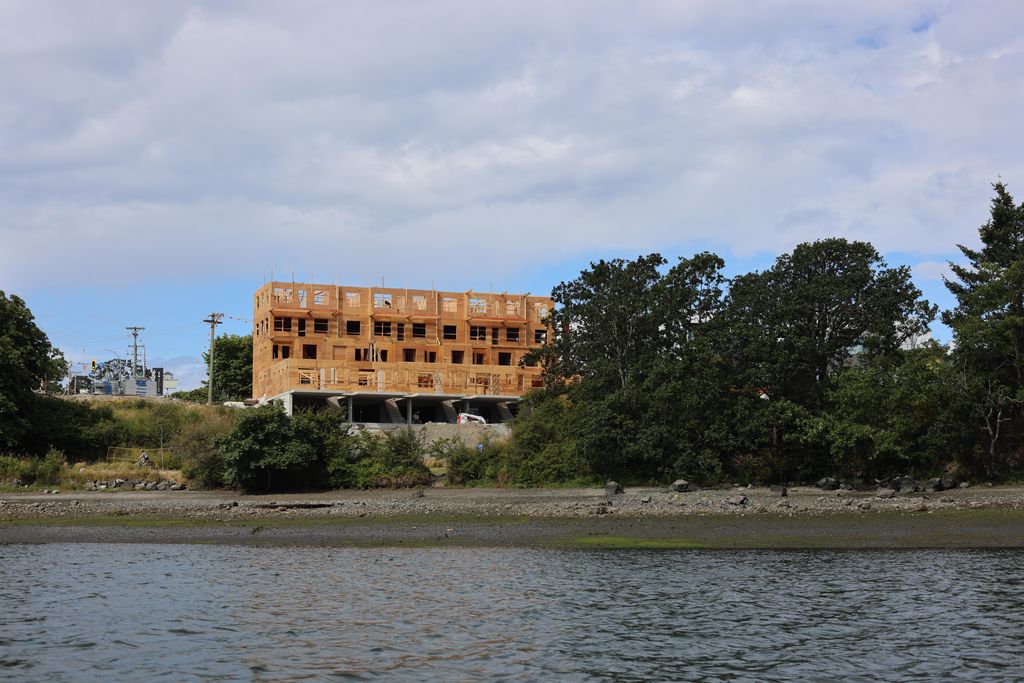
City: victoria